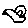
Label: bird